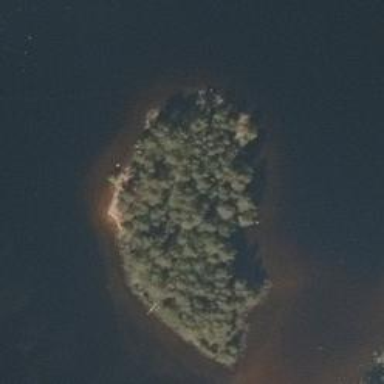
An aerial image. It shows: Islet surrounded by woodland.